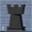
Piece: bR